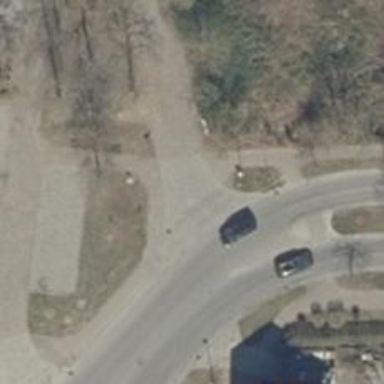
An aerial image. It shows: Residential road.